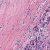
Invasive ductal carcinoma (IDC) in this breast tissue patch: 1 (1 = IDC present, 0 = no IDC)